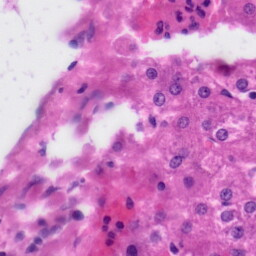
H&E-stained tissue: Liver